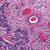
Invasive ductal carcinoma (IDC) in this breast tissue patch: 1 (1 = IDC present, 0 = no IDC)